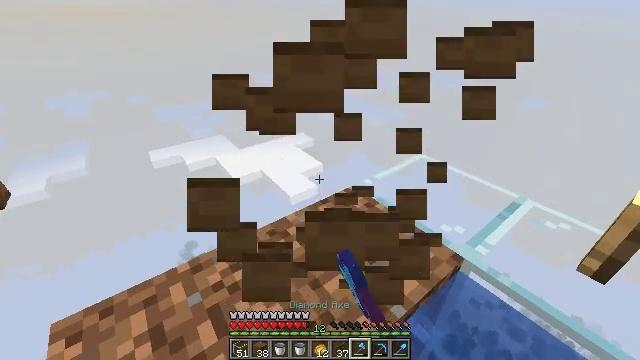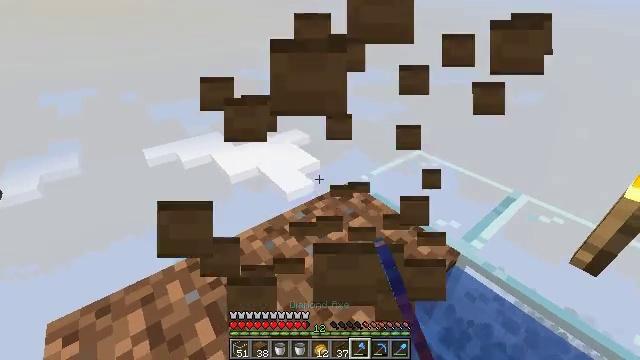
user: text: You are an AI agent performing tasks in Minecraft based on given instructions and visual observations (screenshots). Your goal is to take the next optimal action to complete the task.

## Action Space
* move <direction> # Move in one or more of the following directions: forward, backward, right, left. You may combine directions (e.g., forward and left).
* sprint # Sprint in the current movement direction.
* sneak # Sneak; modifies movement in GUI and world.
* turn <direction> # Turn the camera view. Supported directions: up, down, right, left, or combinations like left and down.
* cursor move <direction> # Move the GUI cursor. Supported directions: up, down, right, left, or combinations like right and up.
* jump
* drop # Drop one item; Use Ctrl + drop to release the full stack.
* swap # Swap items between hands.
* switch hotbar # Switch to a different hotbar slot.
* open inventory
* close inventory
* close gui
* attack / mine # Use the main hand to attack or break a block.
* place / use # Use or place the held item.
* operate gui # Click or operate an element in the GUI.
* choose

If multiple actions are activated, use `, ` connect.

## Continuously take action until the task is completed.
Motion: motion action
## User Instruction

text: Get the spruce fence gate back into the inventory.
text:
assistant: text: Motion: sneak, attack / mine
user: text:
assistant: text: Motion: sneak, attack / mine